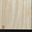
Piece: xx